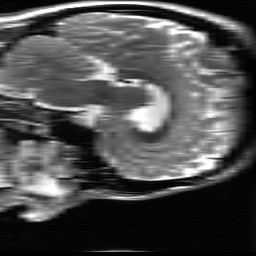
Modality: T2w
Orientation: sagittal
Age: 22
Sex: male
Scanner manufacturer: ge
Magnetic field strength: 3 T
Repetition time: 5.192 s
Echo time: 0.1003 s